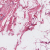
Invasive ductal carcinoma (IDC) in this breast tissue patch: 0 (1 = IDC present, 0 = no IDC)